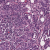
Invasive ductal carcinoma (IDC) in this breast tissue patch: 1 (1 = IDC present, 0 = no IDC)